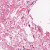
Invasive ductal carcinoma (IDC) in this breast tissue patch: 0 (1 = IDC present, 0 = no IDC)